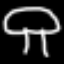
Label: mushroom